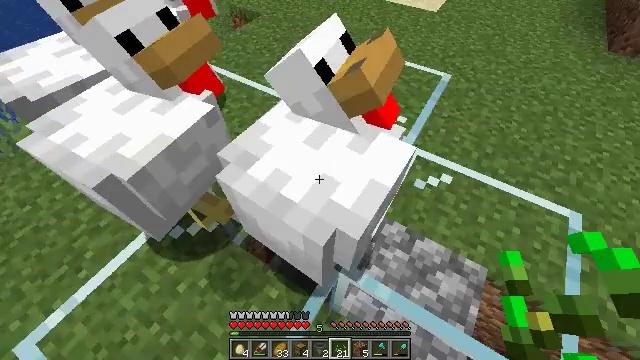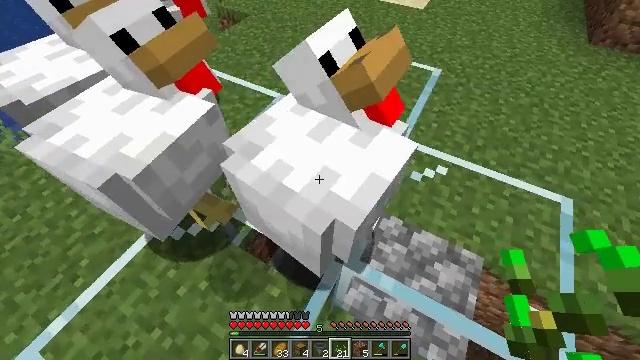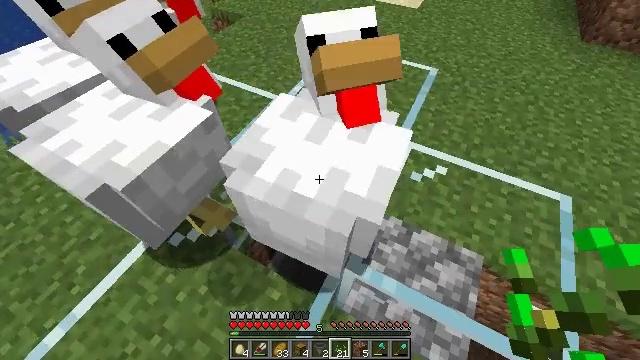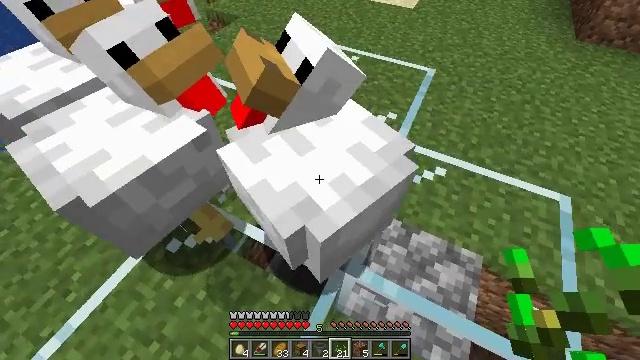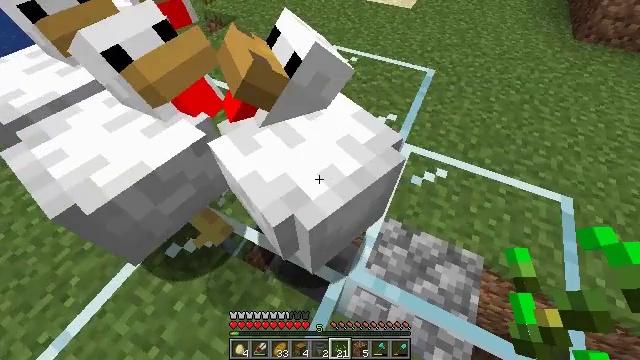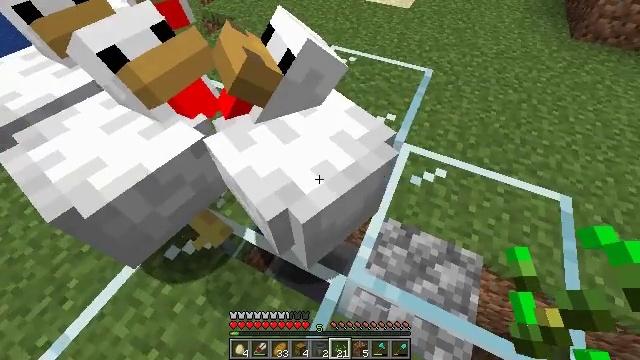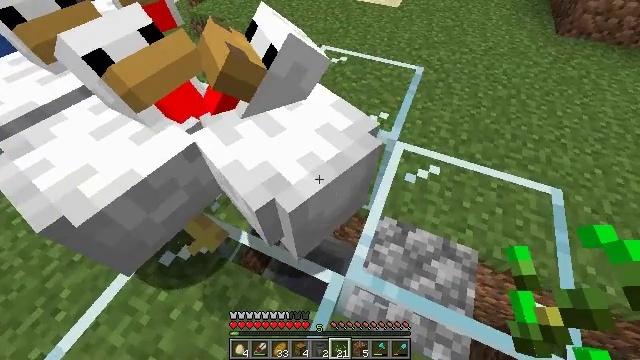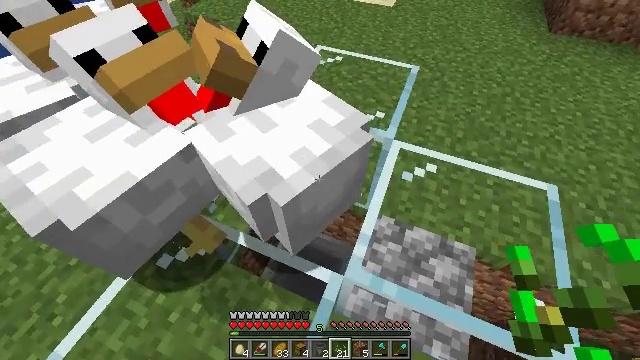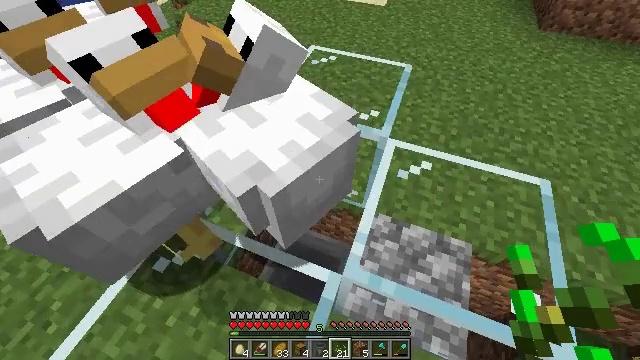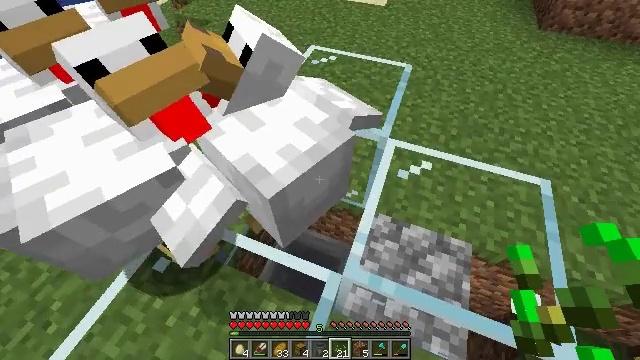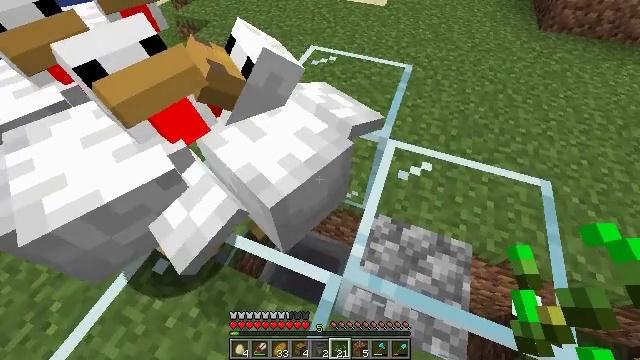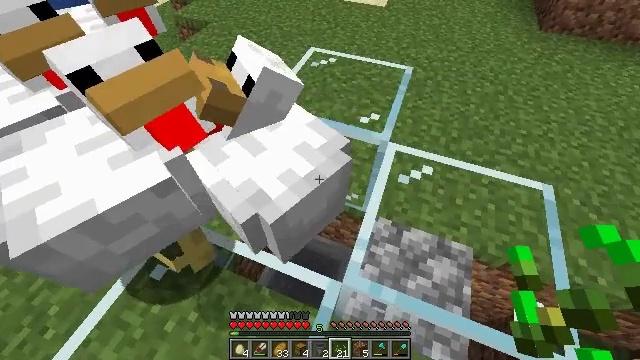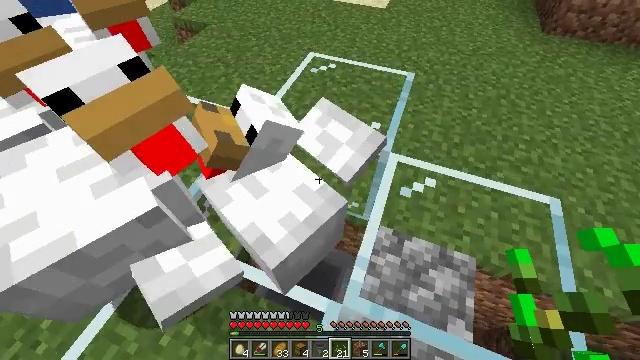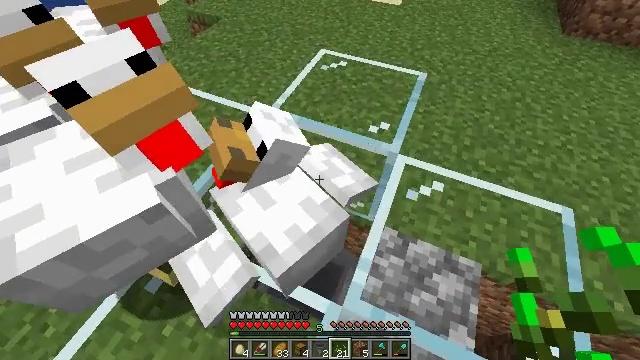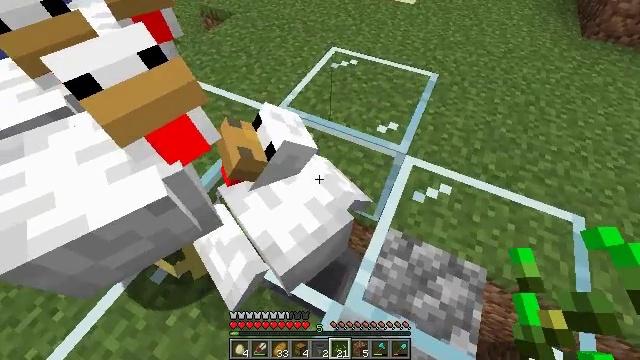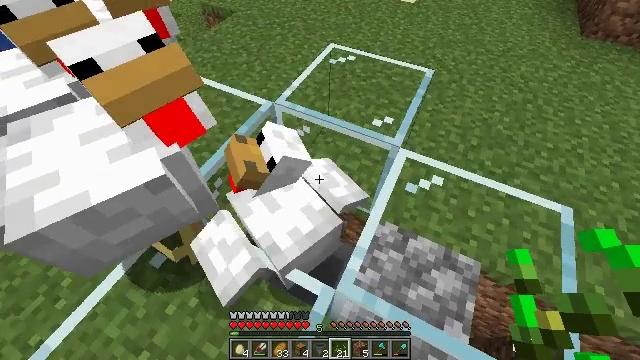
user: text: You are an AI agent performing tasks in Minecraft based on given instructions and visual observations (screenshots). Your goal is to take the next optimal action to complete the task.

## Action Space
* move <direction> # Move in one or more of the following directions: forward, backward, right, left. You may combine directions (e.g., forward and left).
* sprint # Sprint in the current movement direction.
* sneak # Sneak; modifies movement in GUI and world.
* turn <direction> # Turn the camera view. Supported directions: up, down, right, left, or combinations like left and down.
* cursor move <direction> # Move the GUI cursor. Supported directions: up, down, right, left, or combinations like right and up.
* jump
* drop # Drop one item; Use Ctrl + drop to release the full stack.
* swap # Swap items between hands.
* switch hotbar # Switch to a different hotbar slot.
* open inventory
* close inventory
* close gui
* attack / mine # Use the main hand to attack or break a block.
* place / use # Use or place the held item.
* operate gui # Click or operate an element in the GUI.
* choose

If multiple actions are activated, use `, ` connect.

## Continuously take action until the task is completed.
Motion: motion action
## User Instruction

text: Hunt the zombie.
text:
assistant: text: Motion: move forward, sneak, turn right
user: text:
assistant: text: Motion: move forward, sneak, turn right
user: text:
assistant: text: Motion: sneak
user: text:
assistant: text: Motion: sneak
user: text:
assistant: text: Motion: sneak
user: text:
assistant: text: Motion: sneak, turn right
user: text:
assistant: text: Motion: sneak, turn right
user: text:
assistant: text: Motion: sneak, turn right
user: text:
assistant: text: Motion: sneak
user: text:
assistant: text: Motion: move forward, sneak
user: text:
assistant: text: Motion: move forward, sneak
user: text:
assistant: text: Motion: move forward, sneak
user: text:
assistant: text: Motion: move forward, sneak, turn left
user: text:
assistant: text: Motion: sneak, turn left
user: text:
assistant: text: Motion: sneak
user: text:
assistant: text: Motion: sneak
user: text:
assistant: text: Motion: sneak
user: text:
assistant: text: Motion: sneak
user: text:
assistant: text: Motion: sneak
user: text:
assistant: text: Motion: sneak
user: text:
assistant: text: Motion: sneak, turn left
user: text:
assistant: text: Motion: move left, sneak
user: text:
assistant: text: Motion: move left, sneak
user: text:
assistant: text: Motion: move left, sneak
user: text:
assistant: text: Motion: move left, sneak
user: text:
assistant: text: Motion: move left, sneak
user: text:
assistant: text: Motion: move left, sneak
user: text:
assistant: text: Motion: move left, sneak, turn right
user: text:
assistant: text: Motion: move left, sneak
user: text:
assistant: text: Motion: move left, sneak, turn right